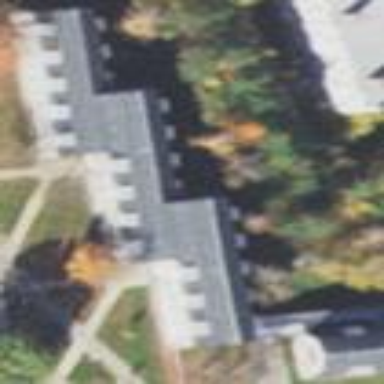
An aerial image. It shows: Dormitory building.